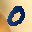
Label: 0